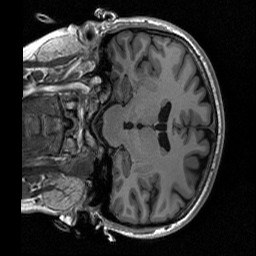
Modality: T1w
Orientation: coronal
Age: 21
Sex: female
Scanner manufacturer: siemens
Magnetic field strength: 3 T
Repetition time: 2.53 s
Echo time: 0.00219 s